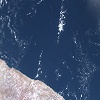
Label: water